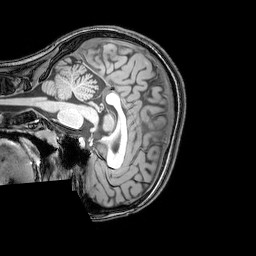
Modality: T1w
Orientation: sagittal
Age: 22
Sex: female
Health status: healthy
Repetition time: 0.081 s
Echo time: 0.037 s